Question: I got this picture from another question from stackoverflow itself. but i would liked to know if an attribute can have both a primary key and a foreign key.
So for this table i will have:
'''
Person(SIN,Name)
Student(SIN, Name,GPA)
Teacher(SIN,Name,Salary)
'''
In the tables Student and Teacher will the 'SIN' be both the 'PRIMARY KEY AND THE FOREIGN KEY'? Someone please clear this doubt?

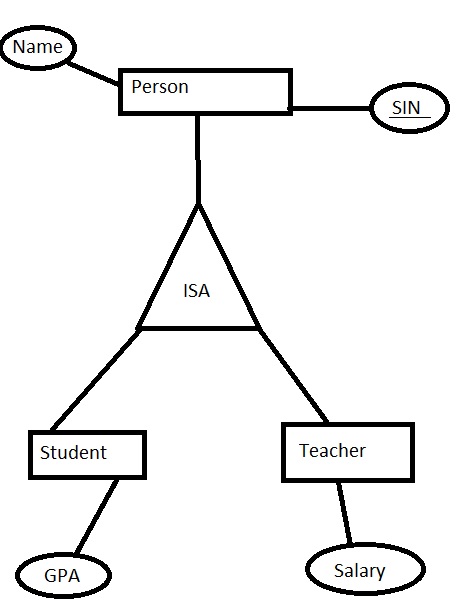
Answer: Yes of course you can have PK and FK at the same time.
PK & FK at the same time means that you want to index on the primary key, but at the same time you want to restrict the values of the PK based on values that exist in another attribute.